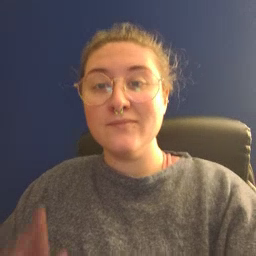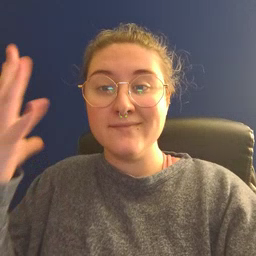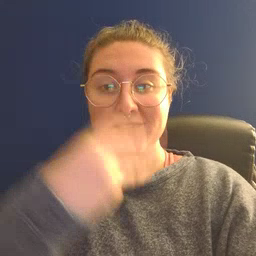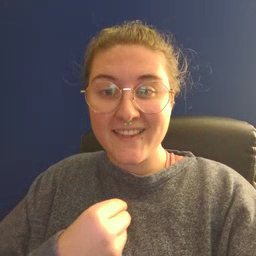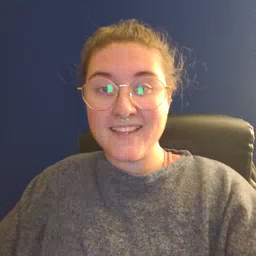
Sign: pretty